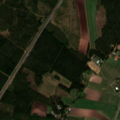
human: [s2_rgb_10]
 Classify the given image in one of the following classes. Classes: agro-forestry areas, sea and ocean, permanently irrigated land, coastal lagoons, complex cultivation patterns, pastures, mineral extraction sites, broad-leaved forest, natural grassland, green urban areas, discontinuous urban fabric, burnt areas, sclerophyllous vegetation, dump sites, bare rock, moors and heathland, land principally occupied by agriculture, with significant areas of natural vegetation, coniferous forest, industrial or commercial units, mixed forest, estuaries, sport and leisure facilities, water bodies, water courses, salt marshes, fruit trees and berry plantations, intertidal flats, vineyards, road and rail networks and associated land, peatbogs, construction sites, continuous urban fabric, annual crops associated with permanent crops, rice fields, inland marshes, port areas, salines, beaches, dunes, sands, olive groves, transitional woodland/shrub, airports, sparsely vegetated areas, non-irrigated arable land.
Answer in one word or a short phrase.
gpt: land principally occupied by agriculture, with significant areas of natural vegetation, coniferous forest, mixed forest